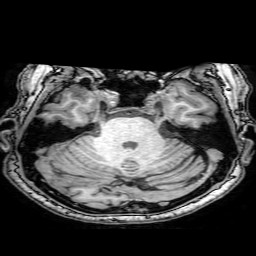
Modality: T1w
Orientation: coronal
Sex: male
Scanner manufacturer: philips
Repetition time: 0.008302 s
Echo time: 0.00382 s